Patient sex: M
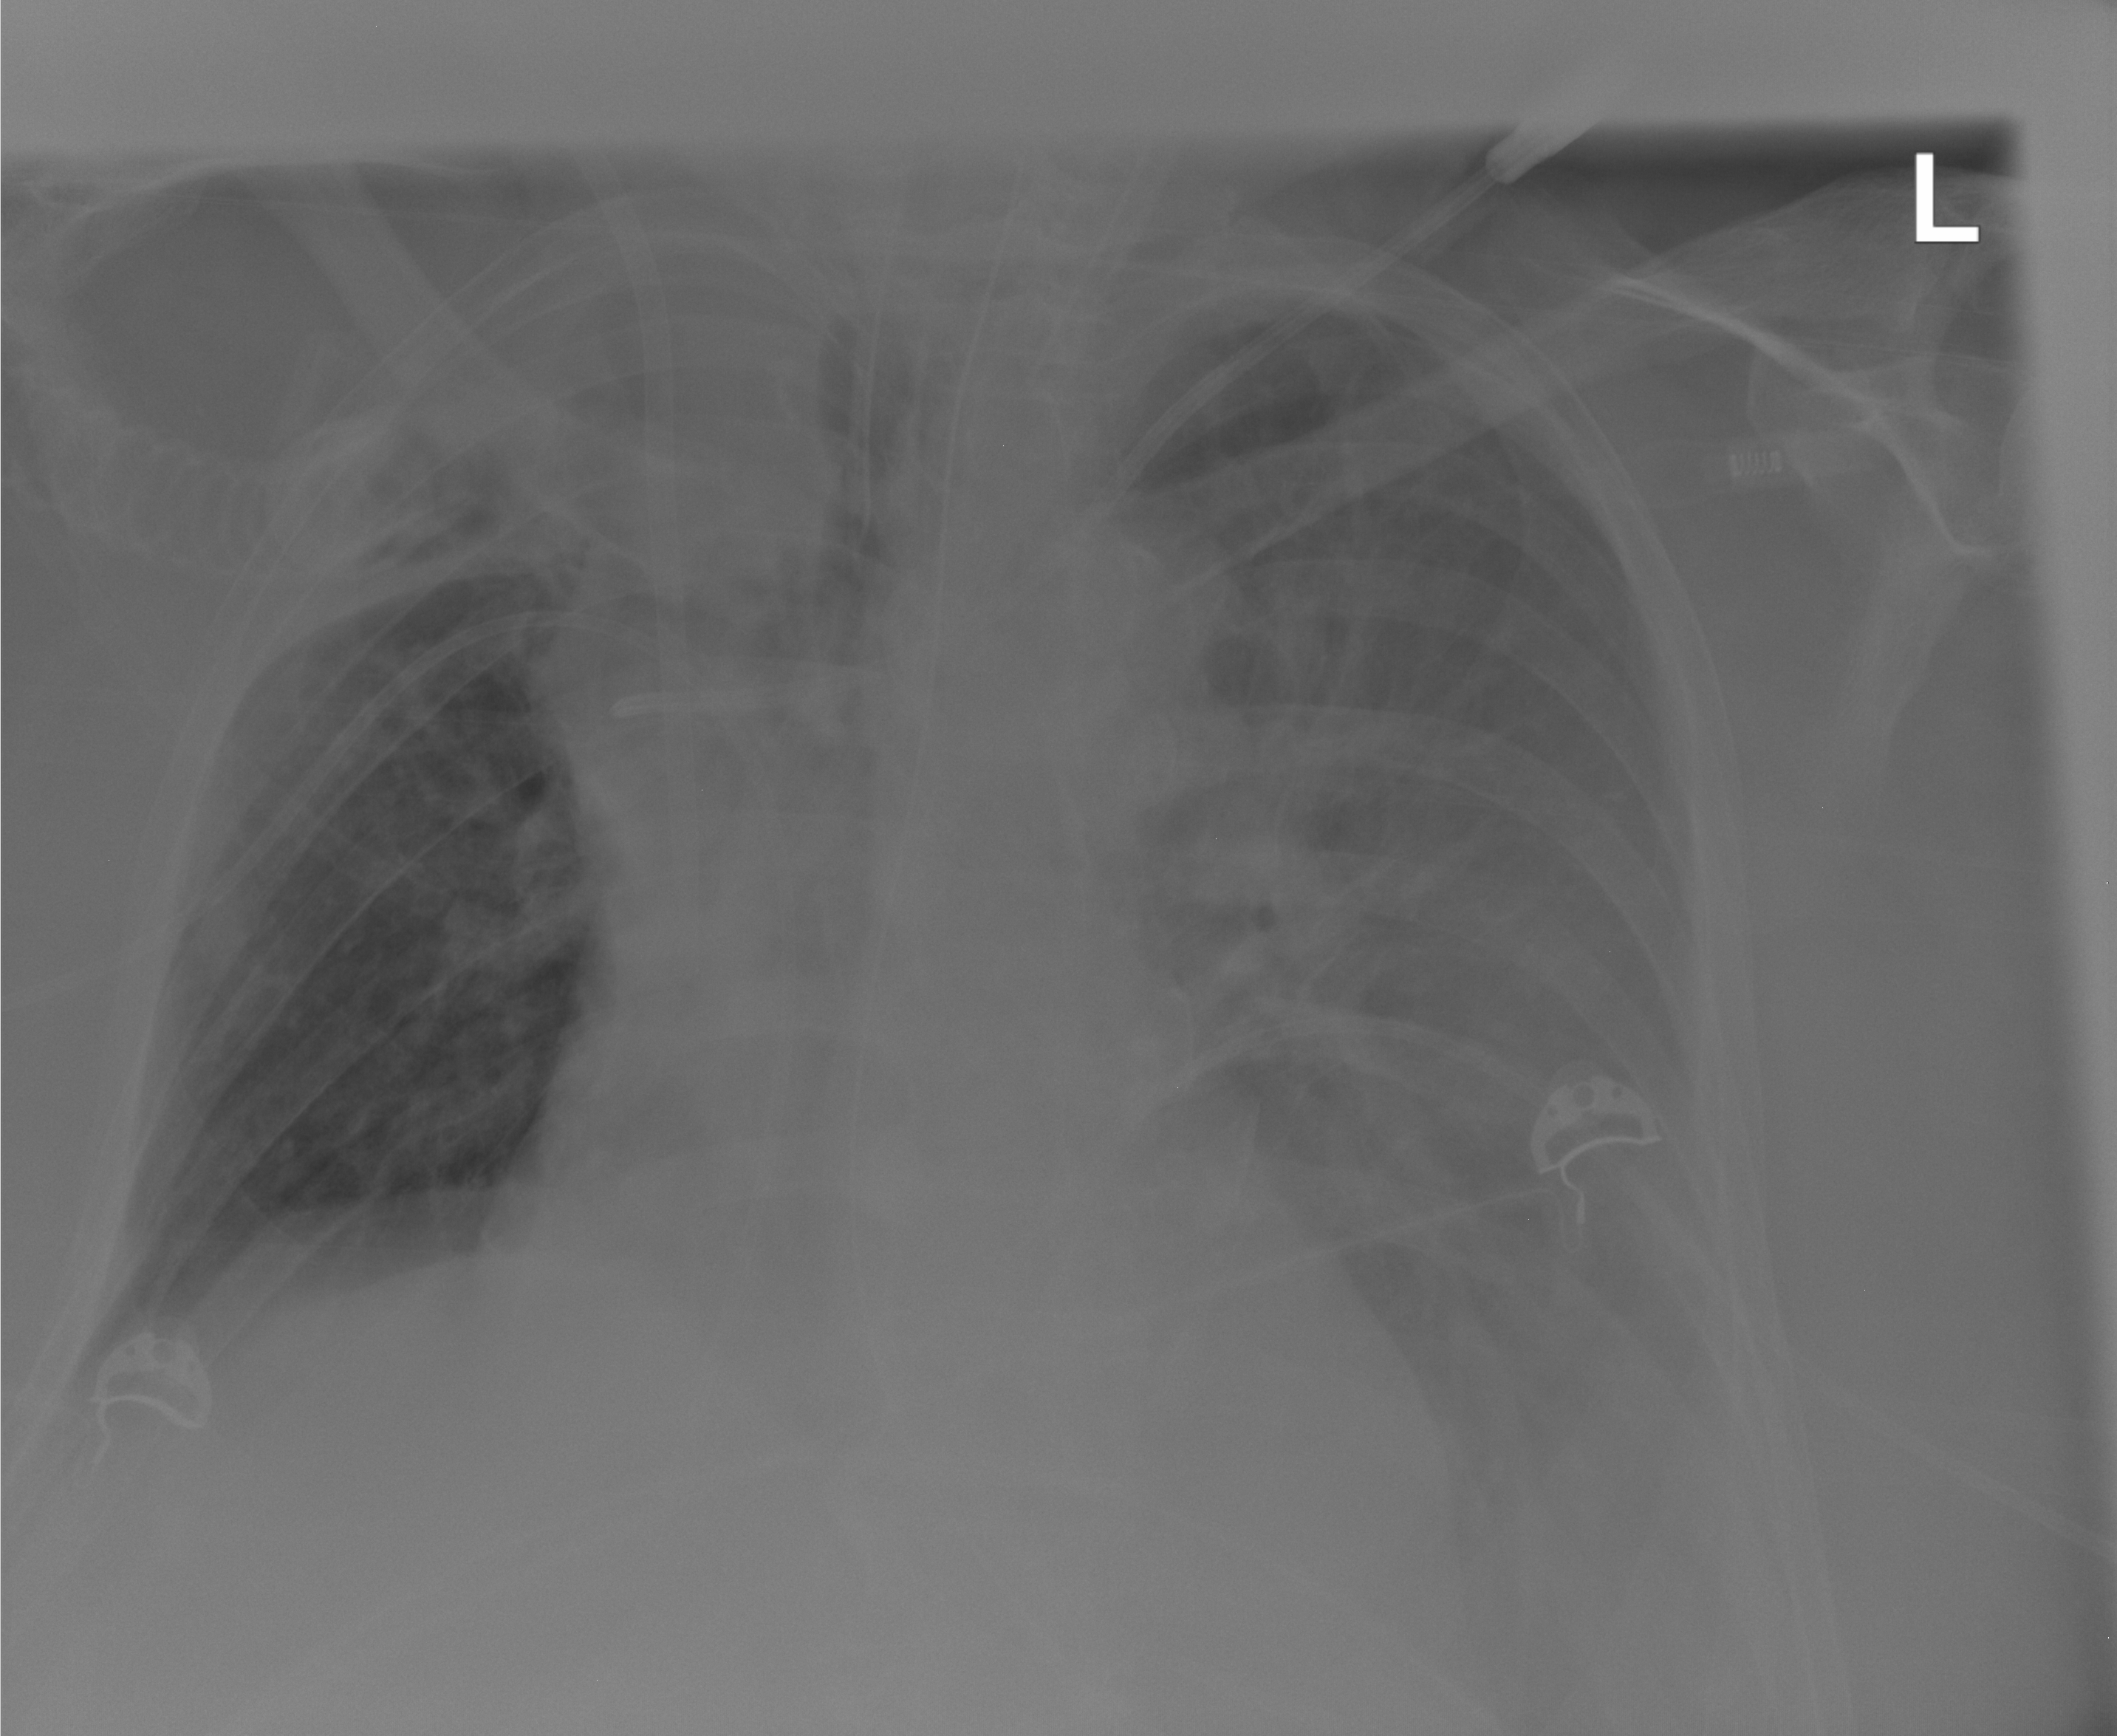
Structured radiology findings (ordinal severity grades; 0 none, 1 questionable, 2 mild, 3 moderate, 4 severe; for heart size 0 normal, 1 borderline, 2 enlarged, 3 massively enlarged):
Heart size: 1
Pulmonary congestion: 2
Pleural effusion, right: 2
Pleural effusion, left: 3
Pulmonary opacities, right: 1
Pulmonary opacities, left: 1
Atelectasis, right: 2
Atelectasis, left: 3